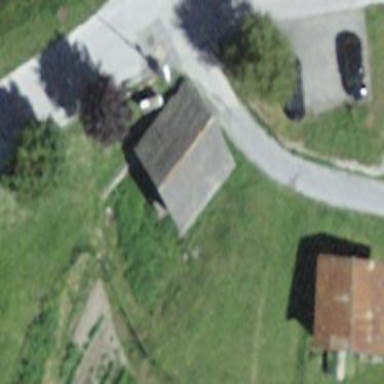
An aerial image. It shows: Hut.